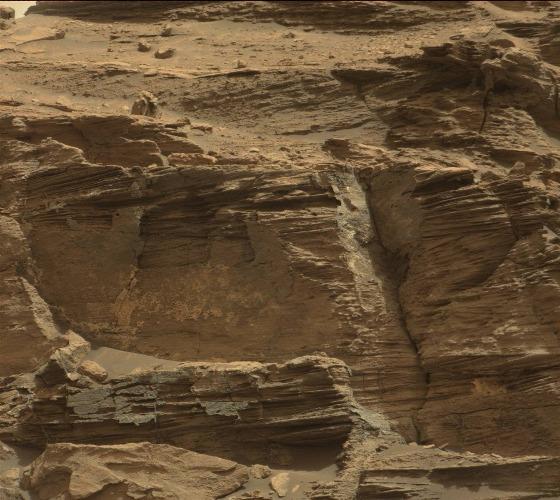
Terrain classes present: Bedrock, Shadow, Sky / Distant Mountains